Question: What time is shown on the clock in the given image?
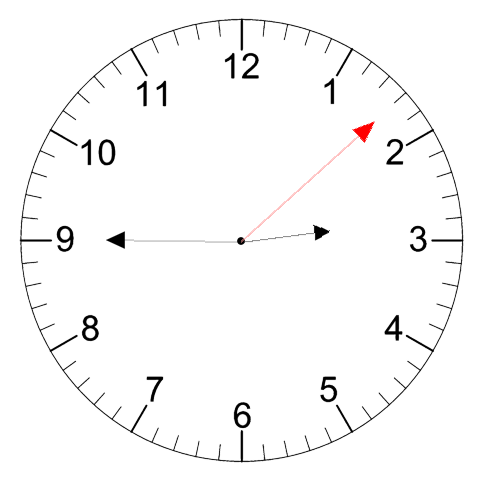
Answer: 02:45:08